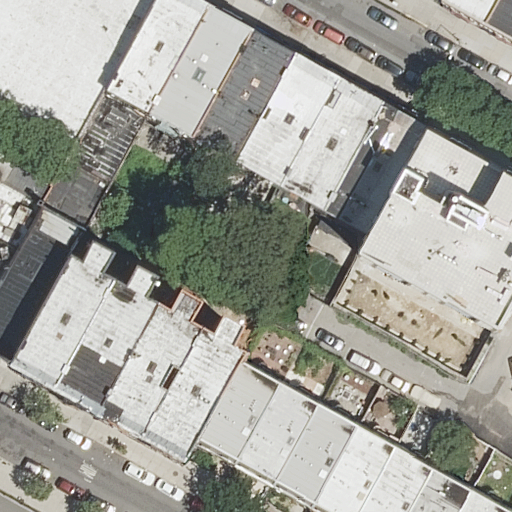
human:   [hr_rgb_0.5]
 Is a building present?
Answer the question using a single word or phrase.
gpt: yes

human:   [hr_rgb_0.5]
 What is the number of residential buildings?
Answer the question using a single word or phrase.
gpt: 25

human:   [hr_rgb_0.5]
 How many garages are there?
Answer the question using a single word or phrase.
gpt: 0

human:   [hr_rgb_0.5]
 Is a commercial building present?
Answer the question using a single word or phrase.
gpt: no

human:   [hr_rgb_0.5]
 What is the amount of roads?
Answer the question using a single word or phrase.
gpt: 4

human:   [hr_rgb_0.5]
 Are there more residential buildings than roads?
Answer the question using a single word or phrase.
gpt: yes

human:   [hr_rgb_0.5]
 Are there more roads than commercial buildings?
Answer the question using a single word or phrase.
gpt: yes

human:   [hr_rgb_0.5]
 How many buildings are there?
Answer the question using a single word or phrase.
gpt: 25

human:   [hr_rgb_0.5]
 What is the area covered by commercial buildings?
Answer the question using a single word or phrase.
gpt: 0m2

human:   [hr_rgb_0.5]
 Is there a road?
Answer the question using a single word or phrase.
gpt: yes

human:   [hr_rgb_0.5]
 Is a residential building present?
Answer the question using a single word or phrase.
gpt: yes

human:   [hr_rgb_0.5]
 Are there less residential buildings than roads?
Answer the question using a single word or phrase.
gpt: no

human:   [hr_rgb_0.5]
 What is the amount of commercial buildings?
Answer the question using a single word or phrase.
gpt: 0

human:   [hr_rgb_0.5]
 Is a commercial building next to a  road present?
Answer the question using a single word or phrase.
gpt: no

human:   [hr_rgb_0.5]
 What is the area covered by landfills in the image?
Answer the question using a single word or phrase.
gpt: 0m2

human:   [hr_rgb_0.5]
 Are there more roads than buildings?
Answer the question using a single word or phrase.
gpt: no

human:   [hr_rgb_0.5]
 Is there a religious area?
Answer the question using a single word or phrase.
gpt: no

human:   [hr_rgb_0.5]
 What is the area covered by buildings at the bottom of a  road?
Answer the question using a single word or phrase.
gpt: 3240m2

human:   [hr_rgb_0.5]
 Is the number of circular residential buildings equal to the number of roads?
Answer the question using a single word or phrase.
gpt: no

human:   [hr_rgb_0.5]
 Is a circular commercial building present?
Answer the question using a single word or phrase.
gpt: no

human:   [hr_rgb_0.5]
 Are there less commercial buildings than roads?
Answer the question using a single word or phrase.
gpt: yes

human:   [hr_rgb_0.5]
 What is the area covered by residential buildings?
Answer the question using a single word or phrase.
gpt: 4882m2

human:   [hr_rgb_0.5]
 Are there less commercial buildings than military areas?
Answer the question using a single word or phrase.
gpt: no

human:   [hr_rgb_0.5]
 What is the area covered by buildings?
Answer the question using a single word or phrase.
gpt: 4882m2

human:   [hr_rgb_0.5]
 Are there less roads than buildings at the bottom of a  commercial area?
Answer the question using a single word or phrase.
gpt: no

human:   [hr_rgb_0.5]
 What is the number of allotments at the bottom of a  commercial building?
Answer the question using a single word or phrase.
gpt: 0

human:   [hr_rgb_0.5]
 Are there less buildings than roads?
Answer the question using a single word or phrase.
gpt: no

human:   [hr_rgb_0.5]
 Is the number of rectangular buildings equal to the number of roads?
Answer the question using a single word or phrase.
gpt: no

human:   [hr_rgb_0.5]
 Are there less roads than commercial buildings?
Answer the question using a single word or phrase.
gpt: no

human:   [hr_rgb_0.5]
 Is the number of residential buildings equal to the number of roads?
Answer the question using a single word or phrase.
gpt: no

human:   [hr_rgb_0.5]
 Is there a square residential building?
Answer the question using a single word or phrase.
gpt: no

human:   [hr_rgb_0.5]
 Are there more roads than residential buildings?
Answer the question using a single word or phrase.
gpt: no

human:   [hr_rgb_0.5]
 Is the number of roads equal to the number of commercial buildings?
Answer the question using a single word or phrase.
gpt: no

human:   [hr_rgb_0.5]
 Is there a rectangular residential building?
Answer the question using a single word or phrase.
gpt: yes

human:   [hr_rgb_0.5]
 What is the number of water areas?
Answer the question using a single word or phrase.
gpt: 0

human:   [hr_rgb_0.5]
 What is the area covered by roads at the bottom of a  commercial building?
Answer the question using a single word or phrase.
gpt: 0m2

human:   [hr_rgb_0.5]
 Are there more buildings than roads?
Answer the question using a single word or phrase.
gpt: yes

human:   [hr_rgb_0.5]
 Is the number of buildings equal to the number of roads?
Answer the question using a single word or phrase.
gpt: no

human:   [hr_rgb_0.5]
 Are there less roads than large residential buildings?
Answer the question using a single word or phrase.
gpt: no

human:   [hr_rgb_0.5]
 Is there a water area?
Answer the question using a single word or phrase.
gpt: no

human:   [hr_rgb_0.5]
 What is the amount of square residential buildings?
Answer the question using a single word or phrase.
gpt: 0

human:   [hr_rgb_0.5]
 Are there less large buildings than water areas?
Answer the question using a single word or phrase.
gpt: no

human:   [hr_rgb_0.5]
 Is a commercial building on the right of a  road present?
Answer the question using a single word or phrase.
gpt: no

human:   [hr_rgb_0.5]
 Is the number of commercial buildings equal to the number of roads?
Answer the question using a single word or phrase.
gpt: no

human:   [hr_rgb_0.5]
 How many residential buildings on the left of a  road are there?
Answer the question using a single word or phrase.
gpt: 22

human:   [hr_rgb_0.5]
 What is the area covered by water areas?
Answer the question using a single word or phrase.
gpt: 0m2

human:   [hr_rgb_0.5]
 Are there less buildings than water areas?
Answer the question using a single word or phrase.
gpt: no

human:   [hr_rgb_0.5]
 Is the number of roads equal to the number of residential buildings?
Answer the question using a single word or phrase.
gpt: no

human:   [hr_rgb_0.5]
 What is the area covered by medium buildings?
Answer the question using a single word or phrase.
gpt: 3855m2

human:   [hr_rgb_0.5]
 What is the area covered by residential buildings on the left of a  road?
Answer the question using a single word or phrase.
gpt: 4742m2

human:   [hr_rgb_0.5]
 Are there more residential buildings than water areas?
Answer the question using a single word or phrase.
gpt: yes

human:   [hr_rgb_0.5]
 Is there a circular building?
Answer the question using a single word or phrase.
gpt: no

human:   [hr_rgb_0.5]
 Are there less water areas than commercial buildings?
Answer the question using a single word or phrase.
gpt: no

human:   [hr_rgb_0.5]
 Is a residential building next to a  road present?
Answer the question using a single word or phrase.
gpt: yes

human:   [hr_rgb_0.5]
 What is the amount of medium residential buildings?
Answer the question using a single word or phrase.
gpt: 17

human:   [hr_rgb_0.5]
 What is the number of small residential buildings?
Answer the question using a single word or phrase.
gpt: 7

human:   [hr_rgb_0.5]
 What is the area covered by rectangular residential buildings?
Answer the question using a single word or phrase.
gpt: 3431m2

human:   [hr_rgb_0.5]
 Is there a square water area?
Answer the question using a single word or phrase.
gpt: no

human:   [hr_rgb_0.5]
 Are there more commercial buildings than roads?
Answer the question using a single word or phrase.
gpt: no

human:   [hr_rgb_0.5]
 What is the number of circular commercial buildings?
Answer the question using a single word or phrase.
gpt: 0

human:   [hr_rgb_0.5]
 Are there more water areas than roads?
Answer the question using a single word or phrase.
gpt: no

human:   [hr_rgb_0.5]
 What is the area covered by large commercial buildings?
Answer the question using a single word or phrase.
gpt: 0m2

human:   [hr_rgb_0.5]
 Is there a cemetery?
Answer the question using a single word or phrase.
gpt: no

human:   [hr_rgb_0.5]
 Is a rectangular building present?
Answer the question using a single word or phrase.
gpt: yes